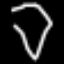
Label: diamond